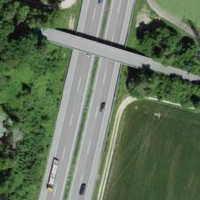
EUNIS habitat code: 57
Species observed at this site:
Milvus milvus